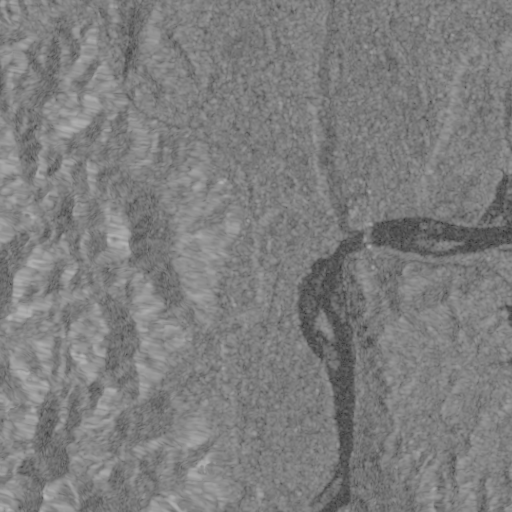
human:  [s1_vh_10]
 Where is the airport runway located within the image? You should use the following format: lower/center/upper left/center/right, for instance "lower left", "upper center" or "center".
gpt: The airport runway is located in the upper right of the image.
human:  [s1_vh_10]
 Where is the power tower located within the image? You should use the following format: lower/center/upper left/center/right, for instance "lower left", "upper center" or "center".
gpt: The power tower is located in the left of the image.
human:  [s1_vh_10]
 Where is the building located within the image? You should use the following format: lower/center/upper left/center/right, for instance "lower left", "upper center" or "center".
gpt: There is no building in the image.

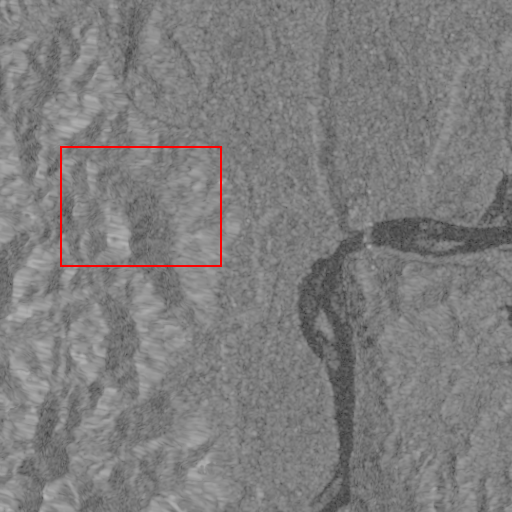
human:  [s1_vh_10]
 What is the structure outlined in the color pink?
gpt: There is no pink outline.
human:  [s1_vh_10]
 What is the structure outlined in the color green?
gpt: There is no structure outlined in green.